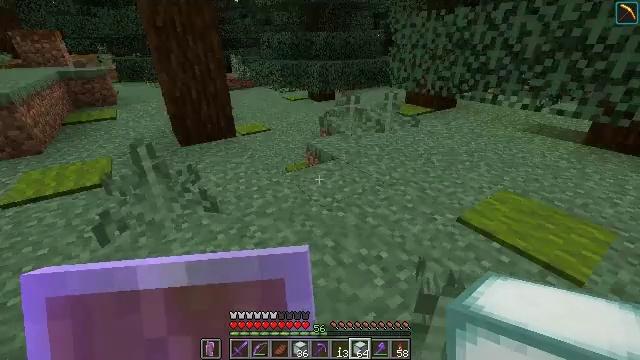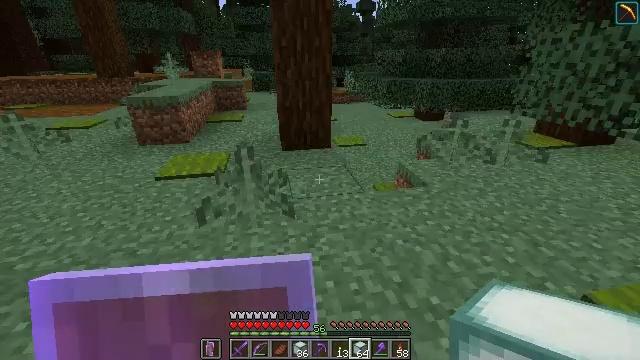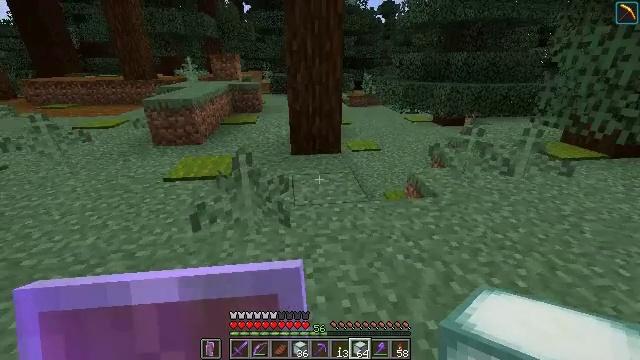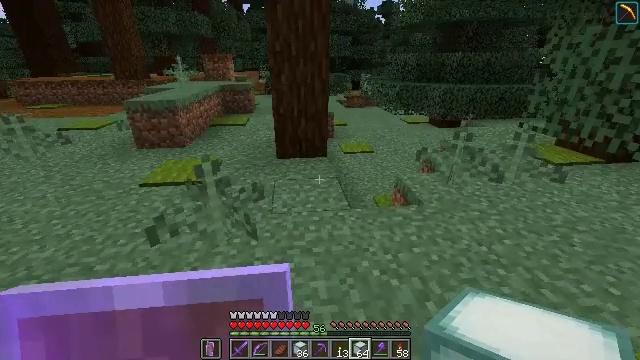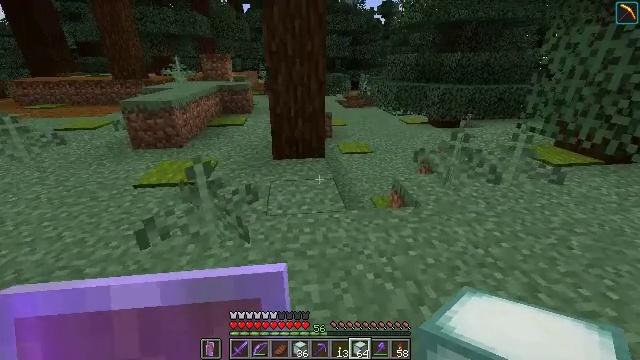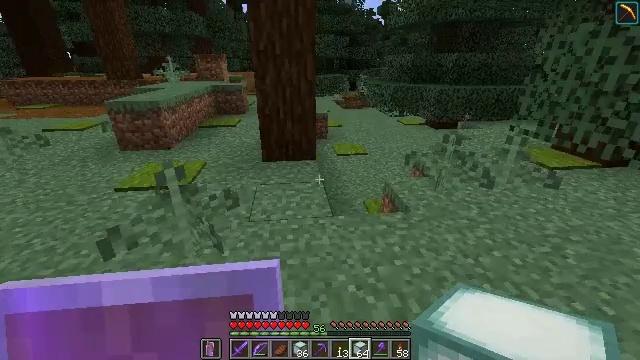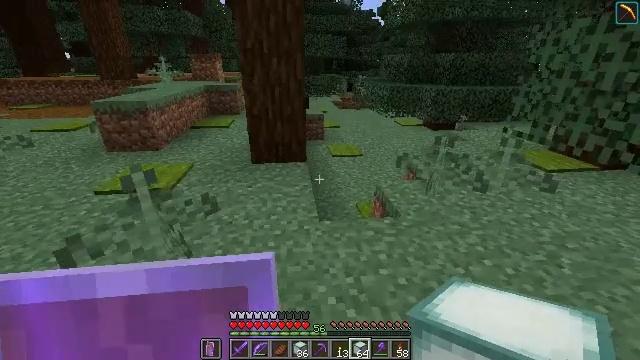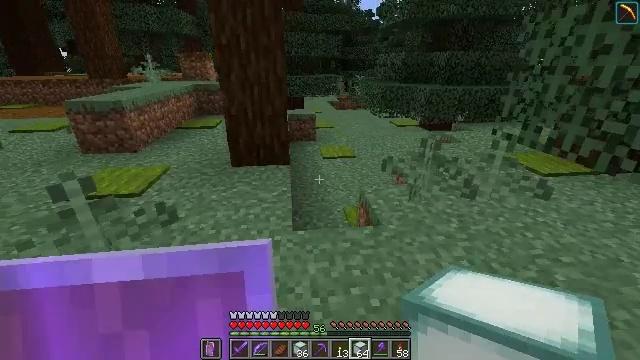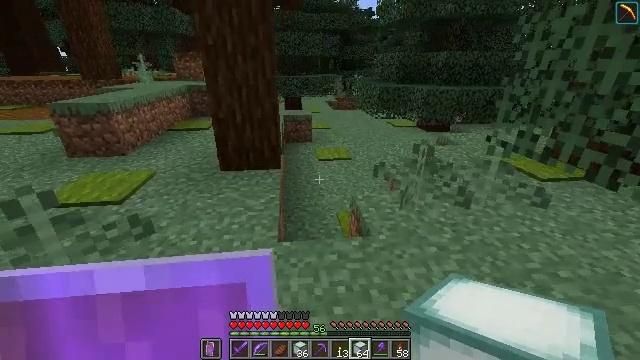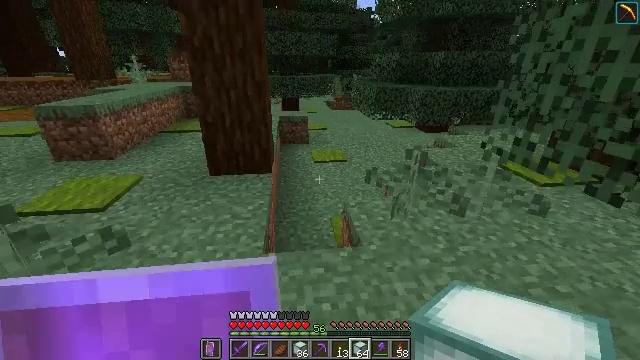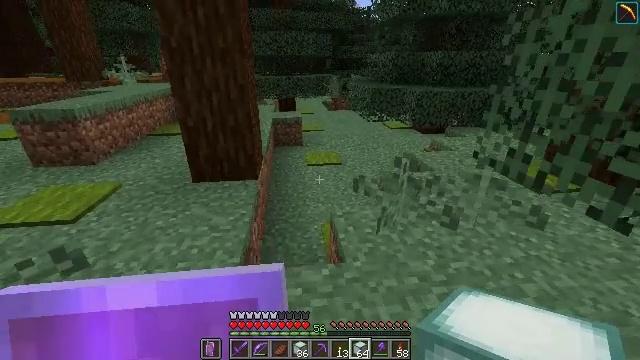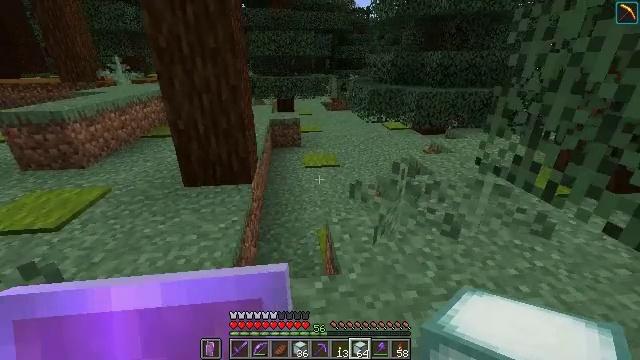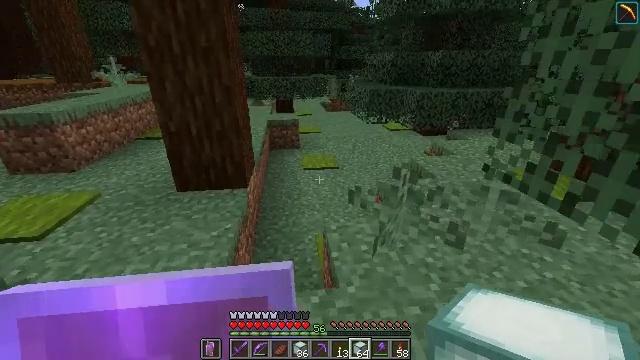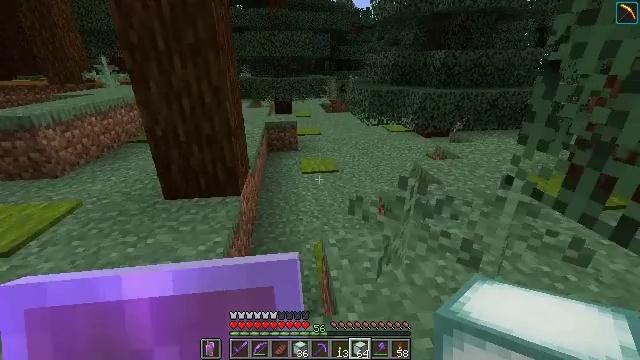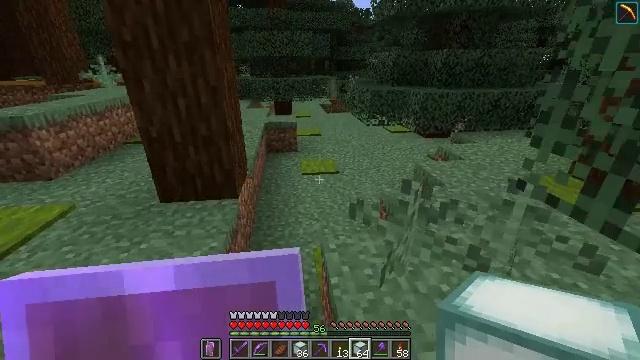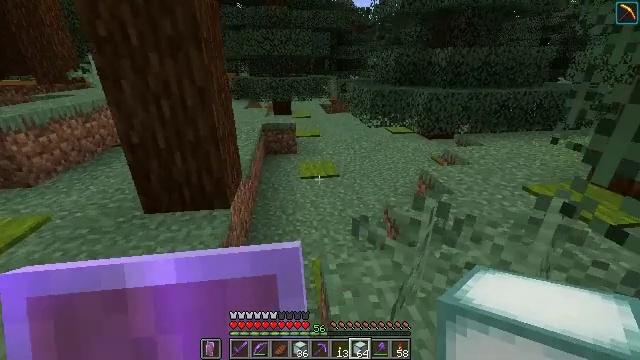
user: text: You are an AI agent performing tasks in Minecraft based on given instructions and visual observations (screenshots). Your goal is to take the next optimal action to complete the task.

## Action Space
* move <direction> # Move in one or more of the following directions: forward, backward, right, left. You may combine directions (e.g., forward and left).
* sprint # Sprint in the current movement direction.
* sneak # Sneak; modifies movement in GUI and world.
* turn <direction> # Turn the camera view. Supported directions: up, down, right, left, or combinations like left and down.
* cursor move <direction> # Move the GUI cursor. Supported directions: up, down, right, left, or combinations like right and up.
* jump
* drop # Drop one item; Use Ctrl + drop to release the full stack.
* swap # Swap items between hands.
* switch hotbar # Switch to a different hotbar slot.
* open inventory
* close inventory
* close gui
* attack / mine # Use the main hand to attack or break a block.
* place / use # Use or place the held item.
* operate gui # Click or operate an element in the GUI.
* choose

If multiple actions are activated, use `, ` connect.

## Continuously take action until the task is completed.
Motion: motion action
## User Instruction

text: Pick up the green carpet.
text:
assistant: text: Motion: move forward and move right, turn left and up
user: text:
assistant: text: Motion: move forward and move right, turn left
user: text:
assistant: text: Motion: move forward and move right
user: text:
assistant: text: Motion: move forward and move right
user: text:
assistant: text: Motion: move forward and move right
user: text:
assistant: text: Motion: move forward and move right
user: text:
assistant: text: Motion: move forward and move right
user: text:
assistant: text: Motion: move forward and move right
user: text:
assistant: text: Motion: move forward and move right
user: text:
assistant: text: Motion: move forward and move right
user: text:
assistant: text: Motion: move forward
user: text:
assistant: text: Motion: move forward
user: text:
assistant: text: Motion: move forward
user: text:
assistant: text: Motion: move forward
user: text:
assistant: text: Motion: move forward
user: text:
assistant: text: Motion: move forward
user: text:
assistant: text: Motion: move forward
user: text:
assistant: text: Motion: move forward
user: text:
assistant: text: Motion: move forward, sprint
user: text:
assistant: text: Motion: move forward, sprint
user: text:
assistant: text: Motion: move forward, sprint
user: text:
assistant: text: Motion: move forward, sprint
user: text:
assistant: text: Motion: move forward, sprint
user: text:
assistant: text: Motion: move forward, sprint
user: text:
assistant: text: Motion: move forward, sprint
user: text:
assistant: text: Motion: move forward, sprint
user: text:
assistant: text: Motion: move forward, sprint
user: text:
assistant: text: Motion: move forward, sprint
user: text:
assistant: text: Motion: move forward, sprint
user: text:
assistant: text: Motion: move forward, sprint